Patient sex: M
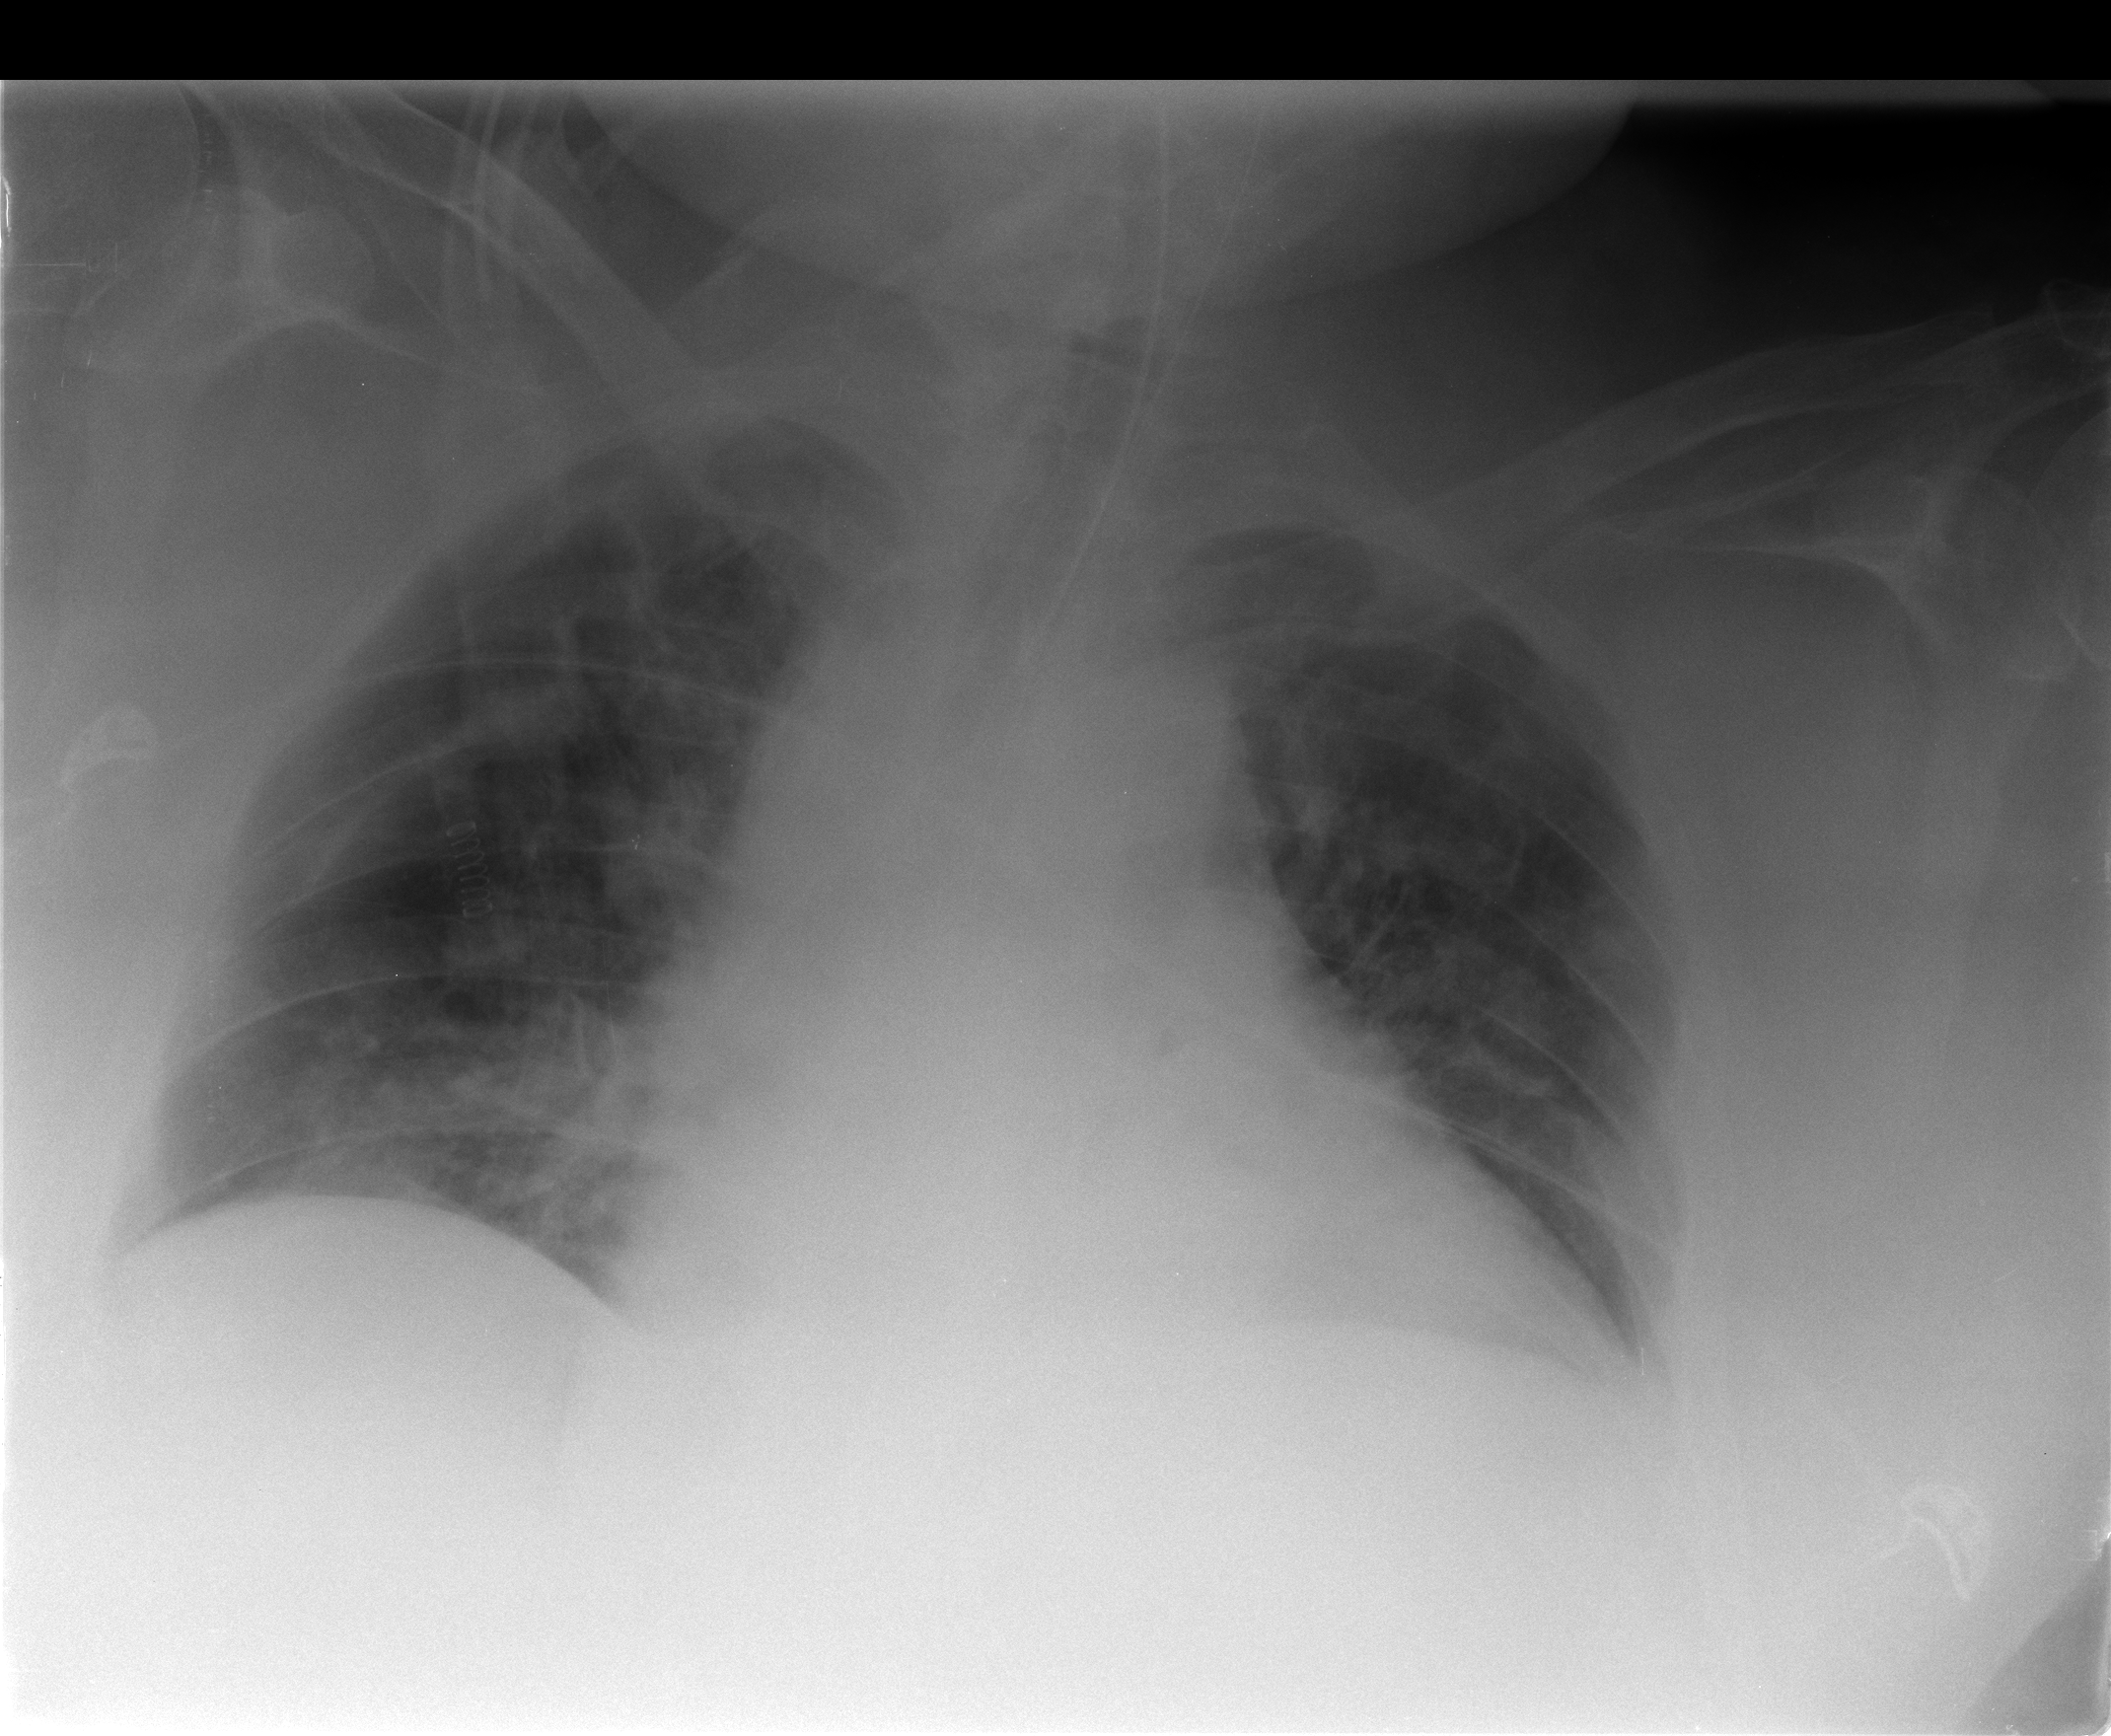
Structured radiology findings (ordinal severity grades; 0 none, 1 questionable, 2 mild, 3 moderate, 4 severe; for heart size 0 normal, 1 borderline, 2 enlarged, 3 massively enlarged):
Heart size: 2
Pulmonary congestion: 3
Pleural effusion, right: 0
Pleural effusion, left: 0
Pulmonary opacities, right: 0
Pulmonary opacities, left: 0
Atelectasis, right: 0
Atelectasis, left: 0